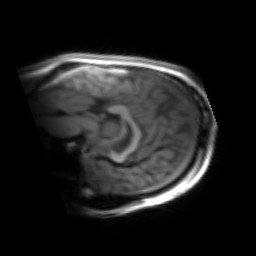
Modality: inplaneT1
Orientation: sagittal
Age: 24
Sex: male
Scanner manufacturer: siemens
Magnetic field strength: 3 T
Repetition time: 1.2 s
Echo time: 0.00251 s